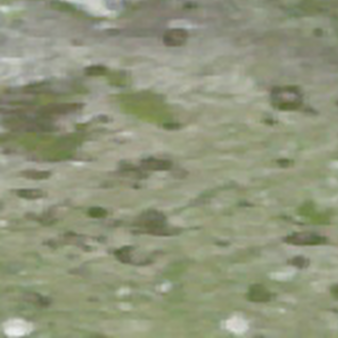
Label: other